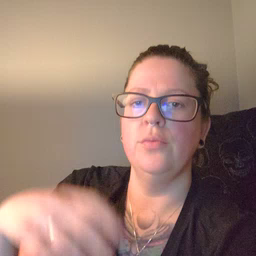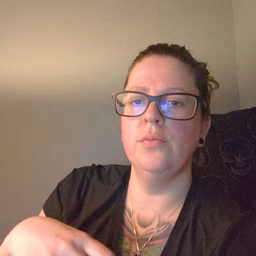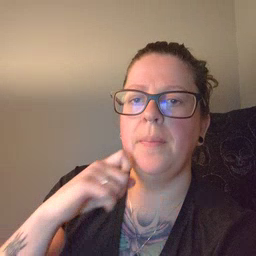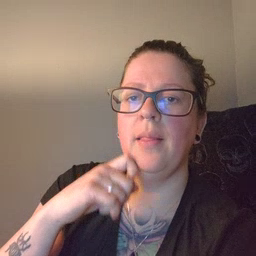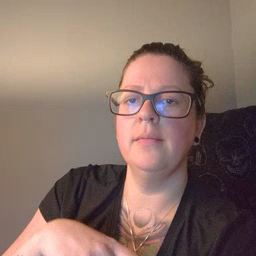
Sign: apple